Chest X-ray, PA view. Patient: 41 years old, sex M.
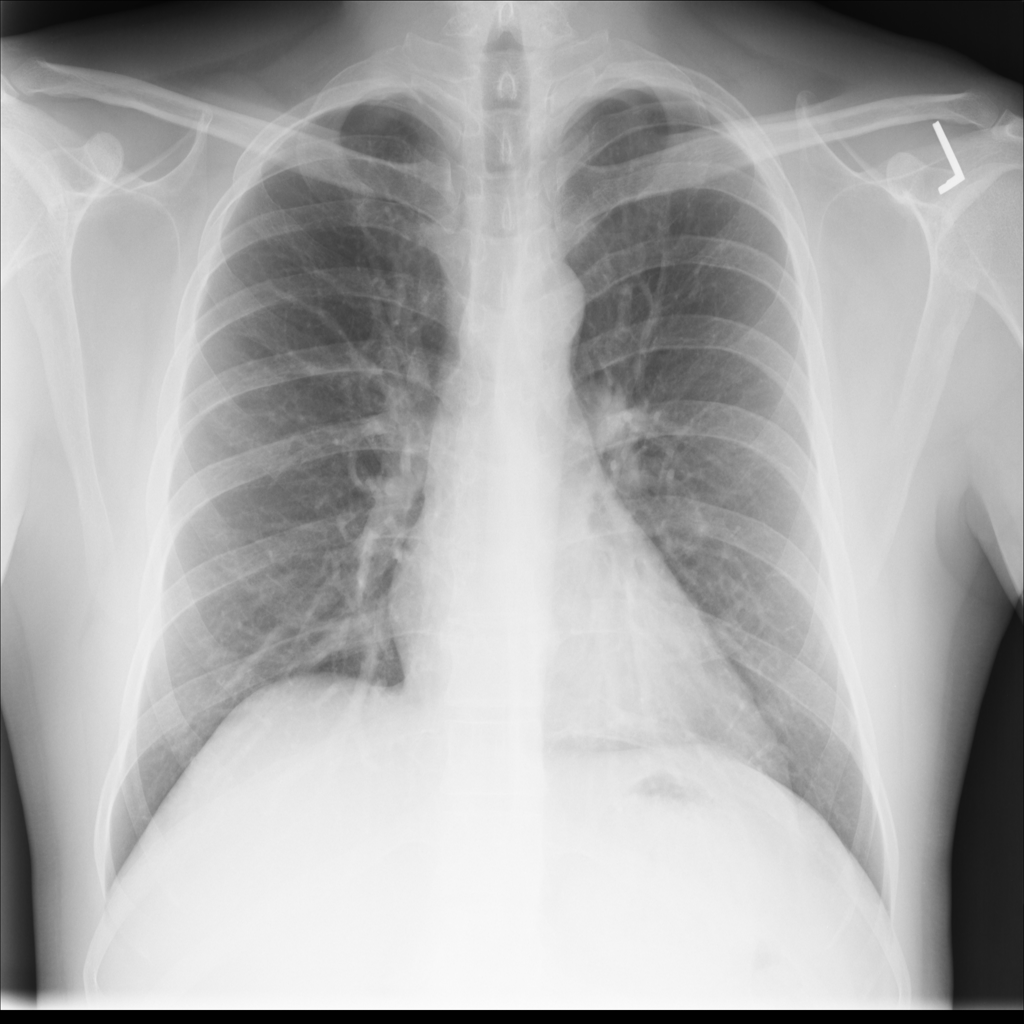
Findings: No Finding